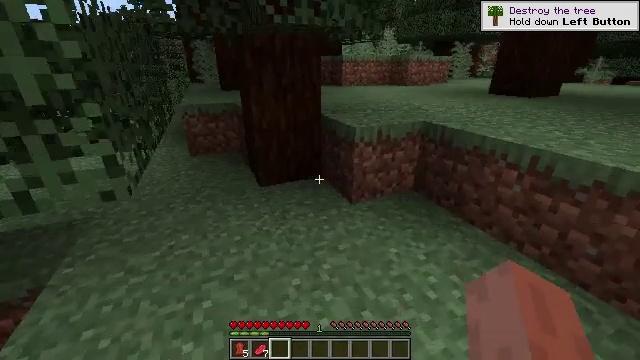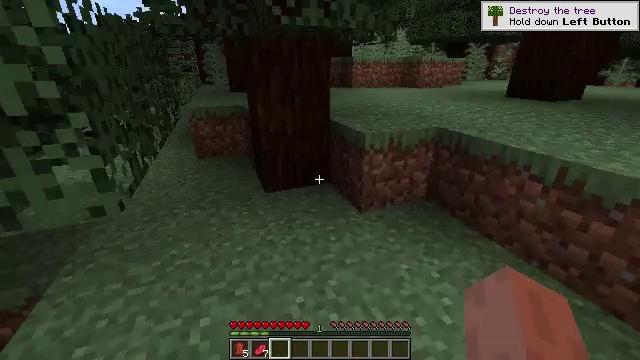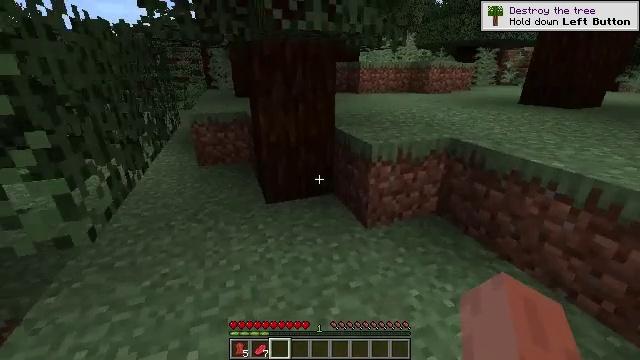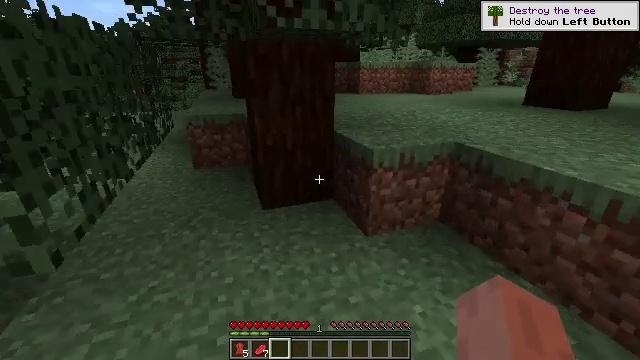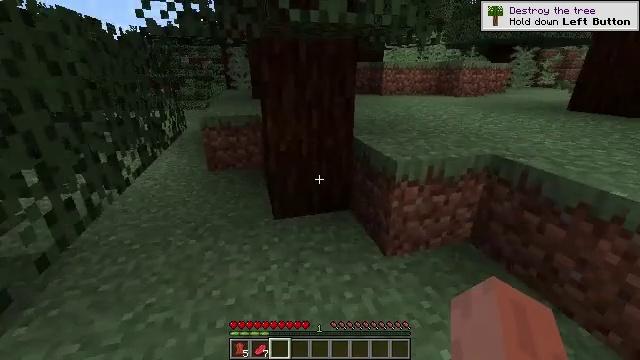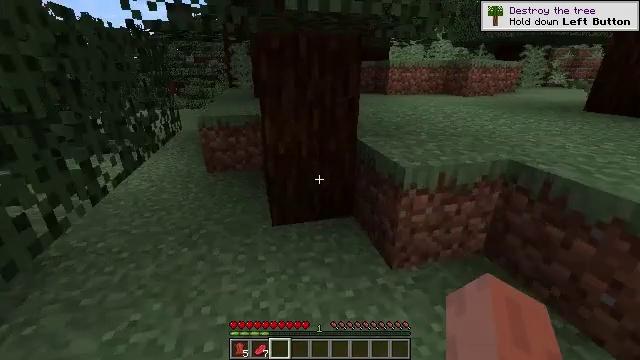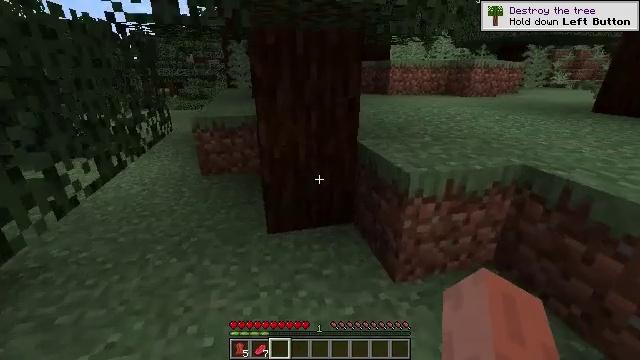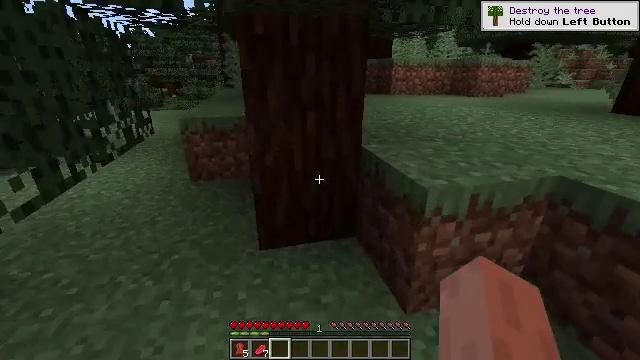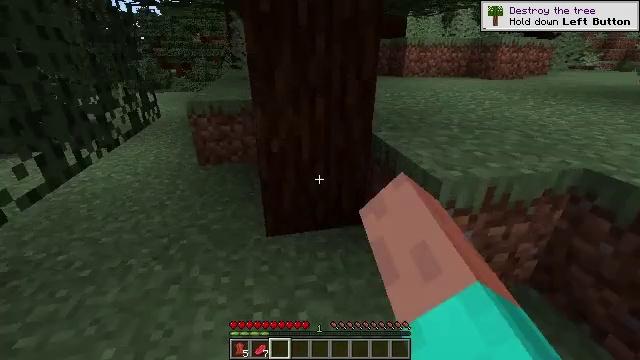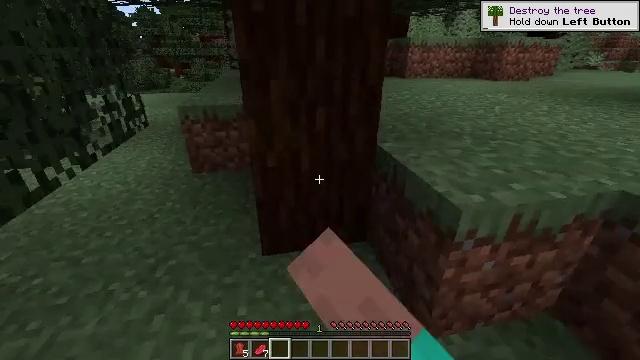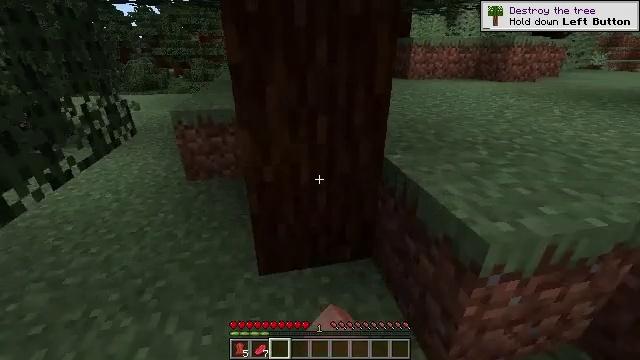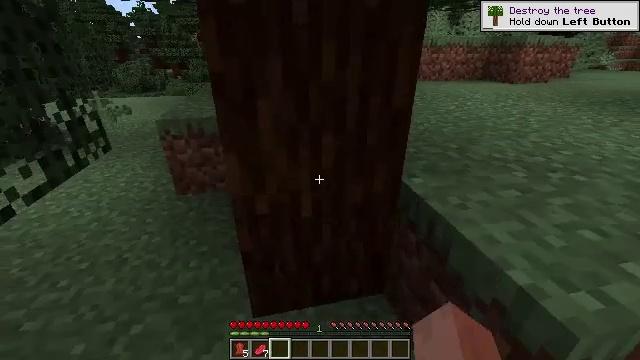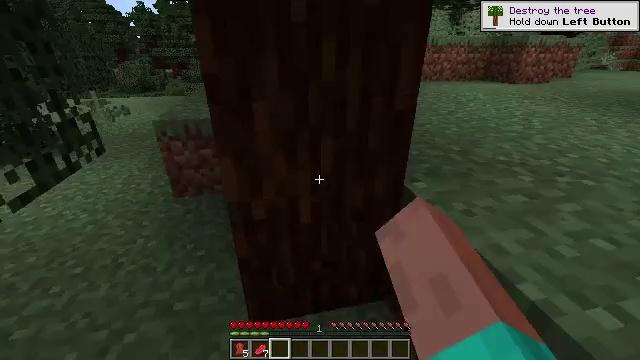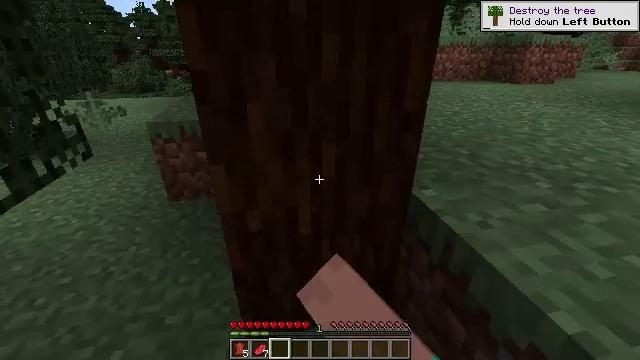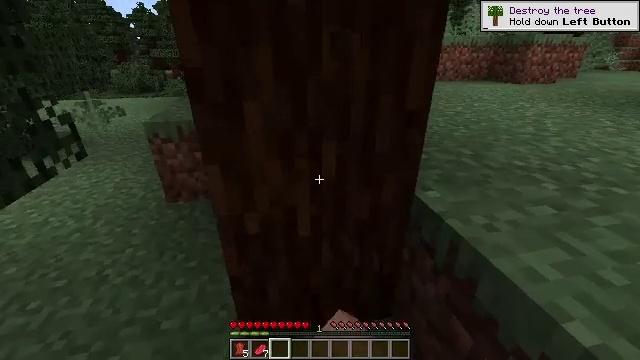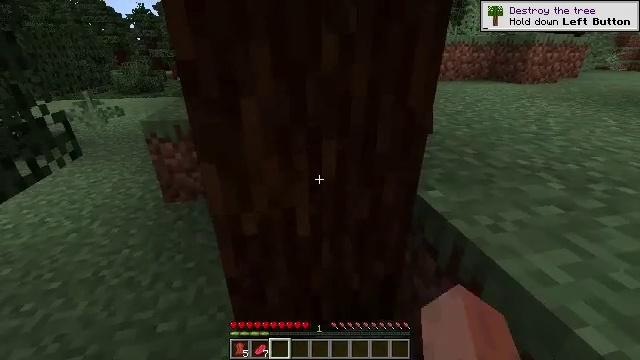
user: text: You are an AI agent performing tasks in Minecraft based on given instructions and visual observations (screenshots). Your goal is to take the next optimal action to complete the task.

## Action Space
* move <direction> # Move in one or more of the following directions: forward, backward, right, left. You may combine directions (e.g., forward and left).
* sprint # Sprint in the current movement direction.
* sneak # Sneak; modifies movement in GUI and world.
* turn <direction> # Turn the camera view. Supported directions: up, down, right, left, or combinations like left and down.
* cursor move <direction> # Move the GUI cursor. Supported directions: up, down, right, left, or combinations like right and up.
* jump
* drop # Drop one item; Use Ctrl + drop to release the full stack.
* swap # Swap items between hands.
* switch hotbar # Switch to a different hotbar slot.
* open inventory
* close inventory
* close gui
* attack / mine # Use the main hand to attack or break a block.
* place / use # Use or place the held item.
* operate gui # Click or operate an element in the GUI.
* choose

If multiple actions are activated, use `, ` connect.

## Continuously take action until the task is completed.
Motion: motion action
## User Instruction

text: Break the spruce log from the tree.
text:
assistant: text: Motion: move forward, turn left
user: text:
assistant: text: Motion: move forward, turn left
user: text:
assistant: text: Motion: move forward
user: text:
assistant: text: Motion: move forward, turn left
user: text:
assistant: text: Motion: move forward
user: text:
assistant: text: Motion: move forward
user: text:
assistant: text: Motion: move forward, attack / mine
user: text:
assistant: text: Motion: move forward, turn left and down, attack / mine
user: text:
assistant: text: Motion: move forward, attack / mine
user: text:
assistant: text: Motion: move forward, attack / mine
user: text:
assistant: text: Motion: move forward, attack / mine
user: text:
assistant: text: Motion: attack / mine
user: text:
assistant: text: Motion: attack / mine
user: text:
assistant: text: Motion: attack / mine
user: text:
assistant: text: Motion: attack / mine
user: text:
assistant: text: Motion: attack / mine
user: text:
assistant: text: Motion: attack / mine
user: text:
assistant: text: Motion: attack / mine
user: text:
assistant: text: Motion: attack / mine
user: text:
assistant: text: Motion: attack / mine
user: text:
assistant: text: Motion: attack / mine
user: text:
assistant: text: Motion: attack / mine
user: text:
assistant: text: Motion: attack / mine
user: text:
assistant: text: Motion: attack / mine
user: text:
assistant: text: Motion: attack / mine
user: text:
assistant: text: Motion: attack / mine
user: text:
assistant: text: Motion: attack / mine
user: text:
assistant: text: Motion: attack / mine
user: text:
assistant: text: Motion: attack / mine
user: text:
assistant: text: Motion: attack / mine